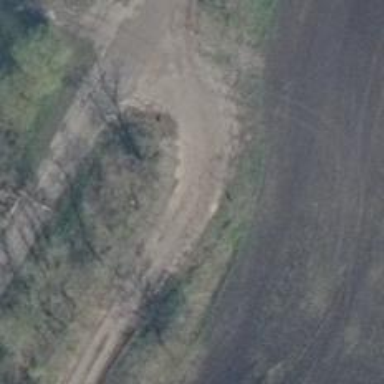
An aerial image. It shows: Track road with grade1 tracktype. The road has concrete lanes.